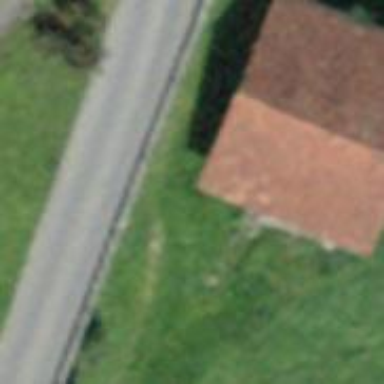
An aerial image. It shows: Rural barn.